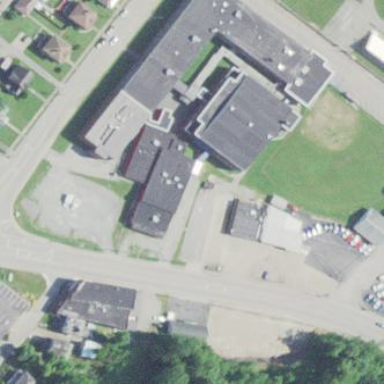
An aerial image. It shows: School.